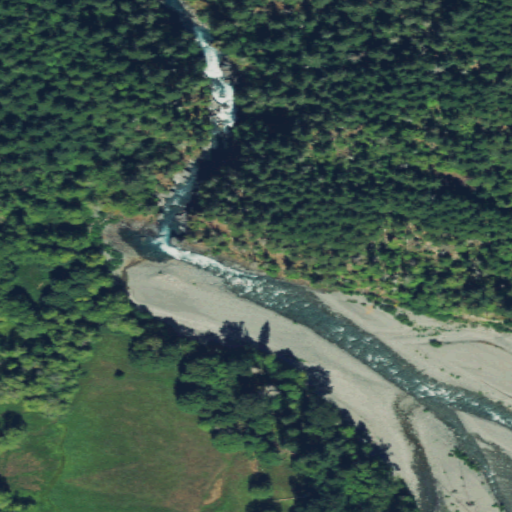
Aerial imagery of gap in Washington named Goblin Gates containing evergreen forest, open water, herbaceous wetlands, mixed forest, shrub, woody wetlands, deciduous forest, grassland, and barren land